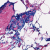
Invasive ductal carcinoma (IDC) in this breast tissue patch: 0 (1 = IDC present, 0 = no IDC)